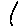
Label: star